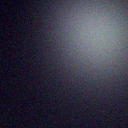
Screen state: off